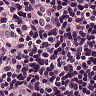
Metastatic tissue present: yes